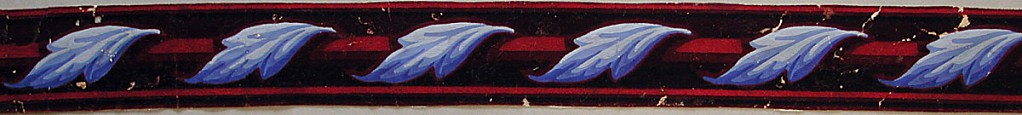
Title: Border
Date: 1850–80
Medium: Block-printed and flocked on paper
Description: The design consists of a flocked rod wrapped in leaves. The background is also flocked. Printed in maroon flocking, reds, blues and black.

H# 3